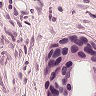
Metastatic tissue present: yes